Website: slack
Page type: payment
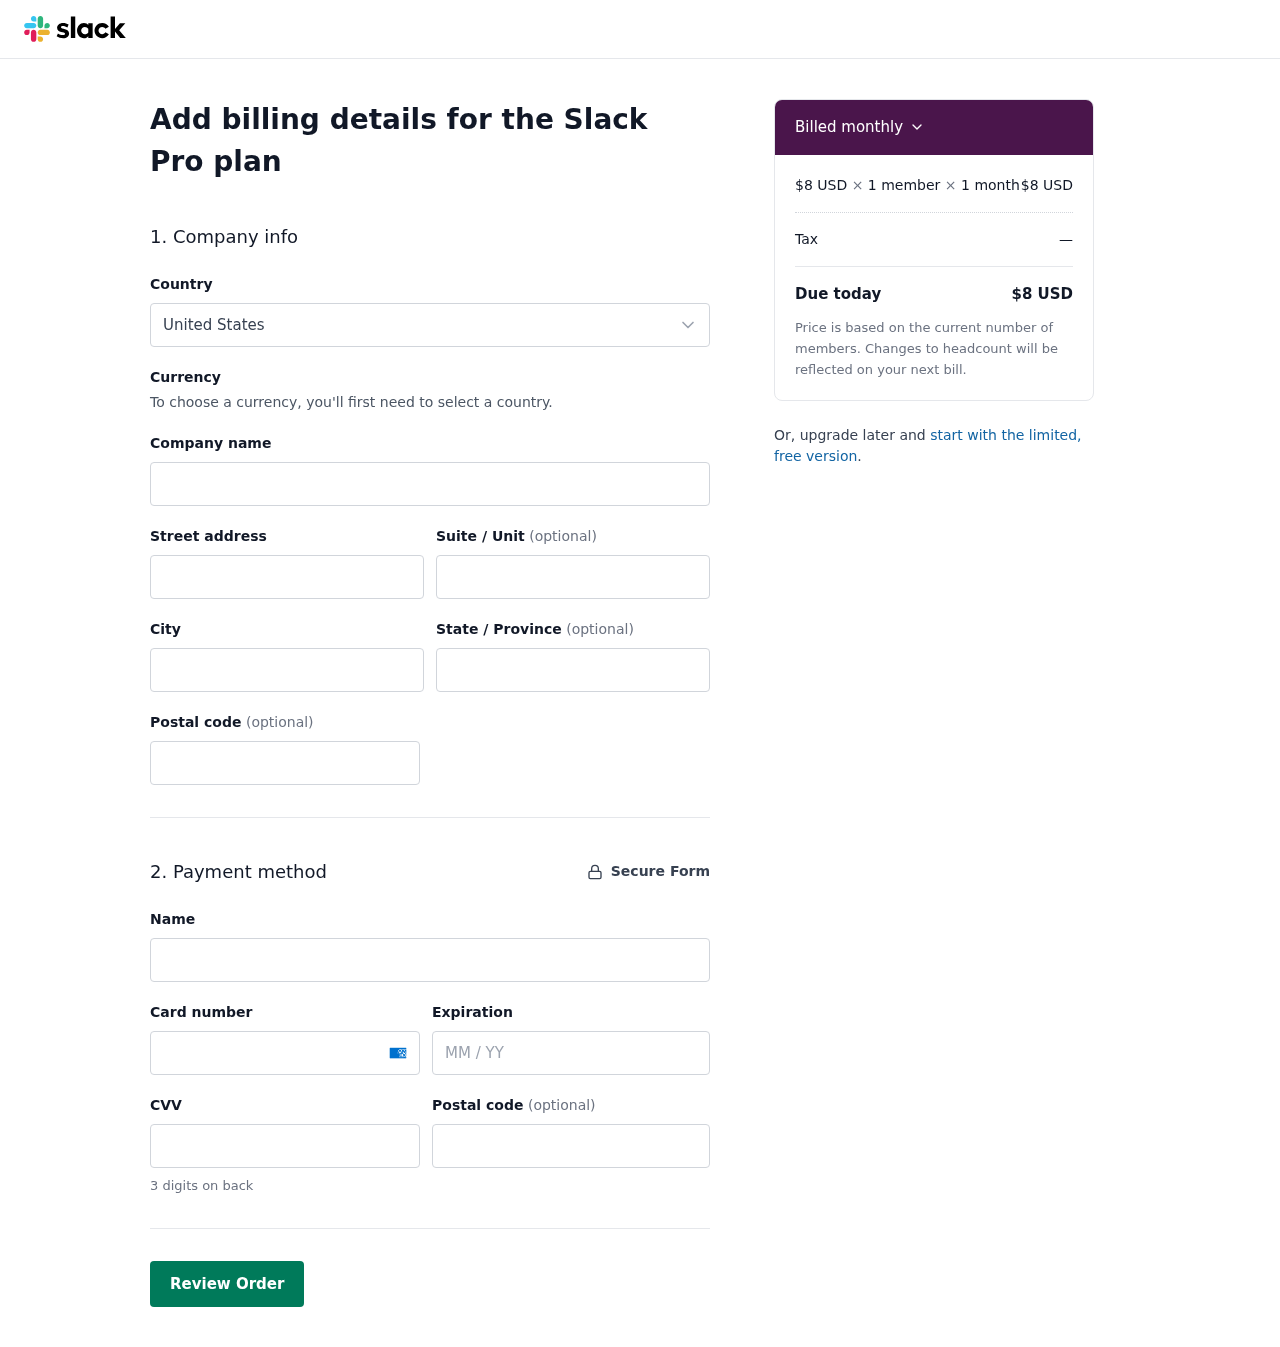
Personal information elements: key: PII_COUNTRY
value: United States
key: PII_STREET
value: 51871 Charles Vista Suite 656
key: PII_CITY
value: Williamstown
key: PII_STATE
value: Iowa
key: PII_POSTCODE
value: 01570
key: PII_FULLNAME
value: Brooke Holland
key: PII_CARD_NUMBER
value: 3460 2299 8327 602
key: PII_CARD_EXPIRY
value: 08/30
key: PII_CARD_CVV
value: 1866
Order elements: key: ORDER_PRICE_PER_MEMBER
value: $8 USD
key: ORDER_NUM_MEMBERS
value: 1 member
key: ORDER_NUM_MONTHS
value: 1 month
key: ORDER_SUBTOTAL
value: $8 USD
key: ORDER_TAX
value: —
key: ORDER_TOTAL
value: $8 USD